【题型】解答题　【知识点】平面几何　【难度】easy
已知, 如图, 在梯形 $ABCD$ 中, $AD // BC$, $\angle BCD = 90^\circ$, 对角线 $AC$、$BD$ 相交于点 $E$, 且 $AC \perp BD$。

(1) 求证：$CD^2 = BC \cdot AD$；

(2) 点 $F$ 是边 $BC$ 上一点, 连接 $AF$, 与 $BD$ 相交于点 $G$, 如果 $\angle BAF = \angle DBF$, 求证：$\frac{AG^2}{AD^2} = \frac{BG}{BD}$。
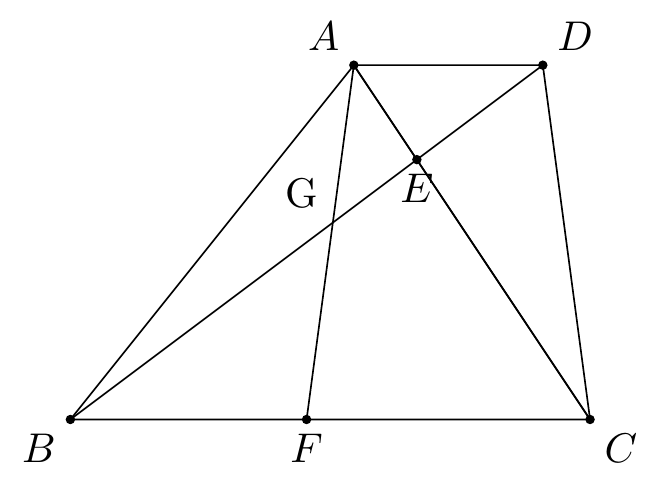
【解答】
证明：
(1) $\because AD // BC$, $\angle BCD = 90^\circ$,

$\therefore \angle ADC = \angle BCD = 90^\circ$,

又 $\because AC \perp BD$,

$\therefore \angle ACD + \angle ACB = \angle CBD + \angle ACB = 90^\circ$,

$\therefore \angle ACD = \angle CBD$,

$\therefore \triangle ACD \sim \triangle DBC$,

$\therefore \frac{AD}{CD} = \frac{CD}{BC}$, 即 $CD^2 = BC \cdot AD$；

(2) $\because AD // BC$,

$\therefore \angle ADB = \angle DBF$,

$\because \angle BAF = \angle DBF$,

$\therefore \angle ADB = \angle BAF$,

$\because \angle ABG = \angle DBA$,

$\therefore \triangle ABG \sim \triangle DBA$,

$\therefore \frac{AG}{AD} = \frac{AB}{BD}$,

$\therefore \frac{AG^2}{AD^2} = \frac{AB^2}{BD^2}$,

又 $\because \triangle ABG \sim \triangle DBA$,

$\therefore \frac{BG}{AB} = \frac{AB}{BD}$,

$\therefore AB^2 = BG \cdot BD$,

$\therefore \frac{AG^2}{AD^2} = \frac{AB^2}{BD^2} = \frac{BG \cdot BD}{BD^2} = \frac{BG}{BD}$。